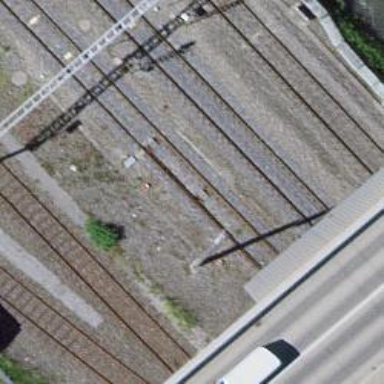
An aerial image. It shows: Railway switch.